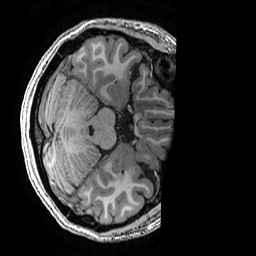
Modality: T1w
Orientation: axial
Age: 18
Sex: female
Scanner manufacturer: ge
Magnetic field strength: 3 T
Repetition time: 0.007 s
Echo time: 0.00342 s